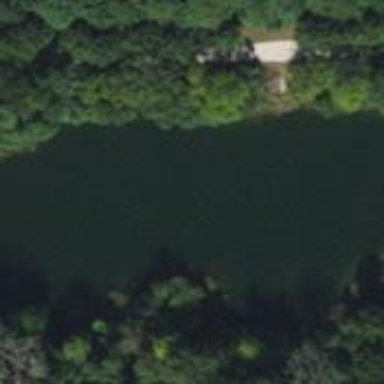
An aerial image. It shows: Pond surrounded by natural water.